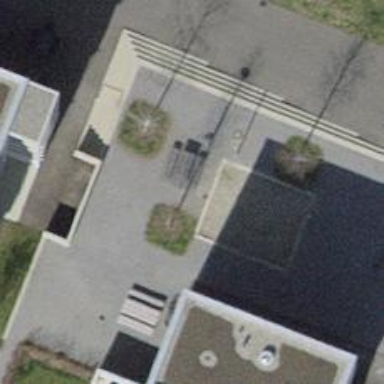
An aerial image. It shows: Picnic table located in leisure land area.